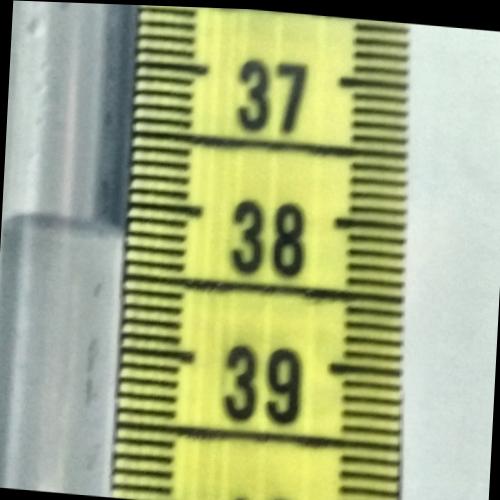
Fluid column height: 38.2 cm